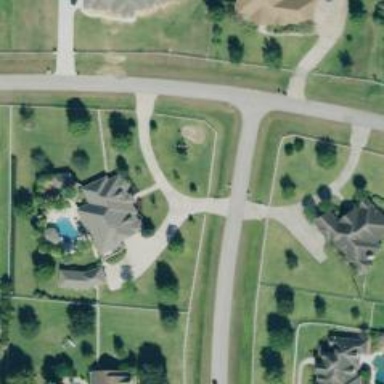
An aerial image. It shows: Driveway.